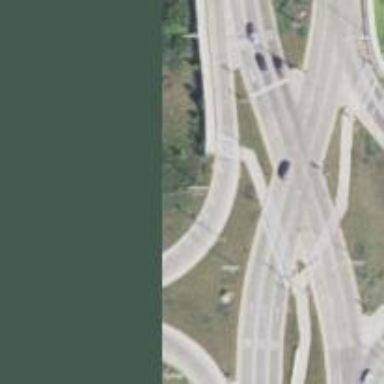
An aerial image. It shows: Asphalt surface motorway link with diverging diamond interchange.